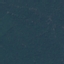
Land use / land cover: Forest